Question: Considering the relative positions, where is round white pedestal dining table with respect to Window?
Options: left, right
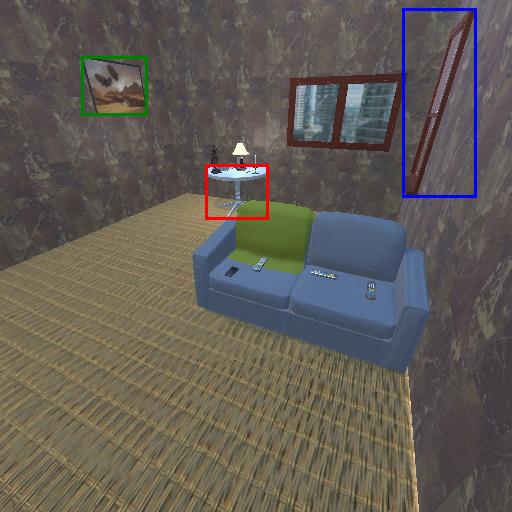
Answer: left